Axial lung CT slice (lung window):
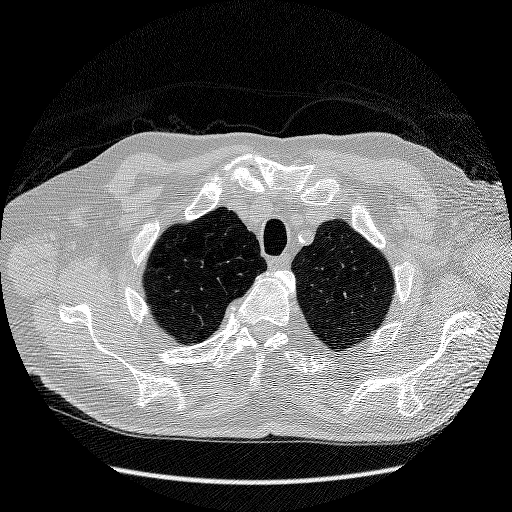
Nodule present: no